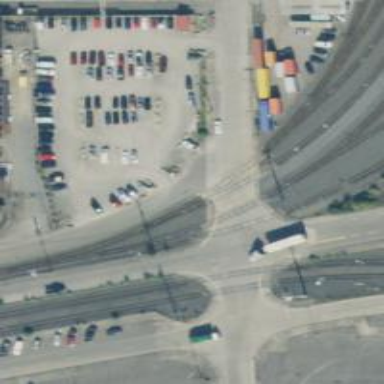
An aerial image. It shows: Railway level crossing.